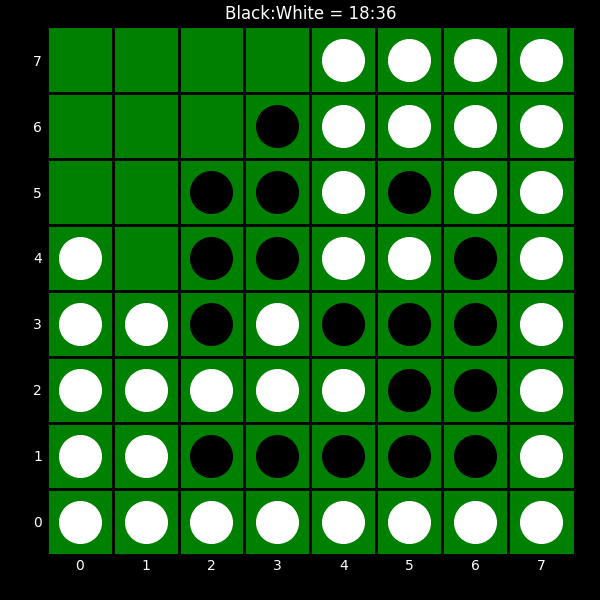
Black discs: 18
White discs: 36